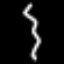
Label: squiggle